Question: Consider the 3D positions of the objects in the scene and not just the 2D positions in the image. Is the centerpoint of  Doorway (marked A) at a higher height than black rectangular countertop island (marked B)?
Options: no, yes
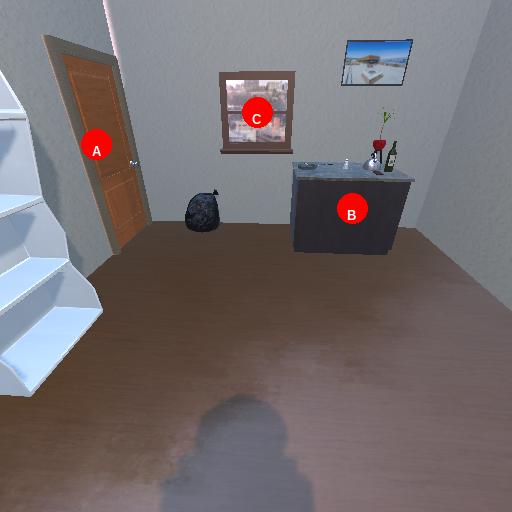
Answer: no